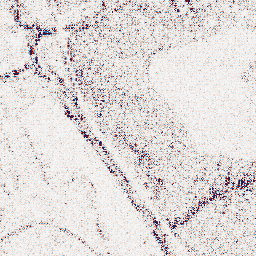
Category: wavelet
Decomposition family: wavelet_dwt
Decomposition parameters: wavelet: coif2
level: 1
Upsampling method: quadratic
Upsampling parameters: scale: 8
Upsampling scale: 8